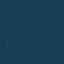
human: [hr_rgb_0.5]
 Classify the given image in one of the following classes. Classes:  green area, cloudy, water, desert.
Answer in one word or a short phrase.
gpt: water